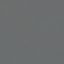
Label: SeaLake